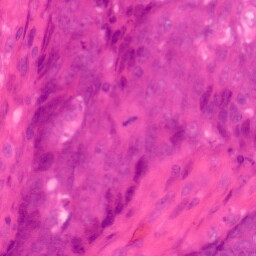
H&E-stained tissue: Colon